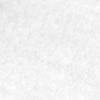
Label: no_change